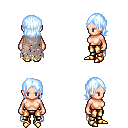
a pixel art fantasy rpg character, female body template, human, light skin, gray tattered cape, gold greaves, white cyan long bangs hairstyle, gold boots, four views (front, back, left, right), 2x2 character sprite sheet, small pixel art, hard edges, no anti-aliasing